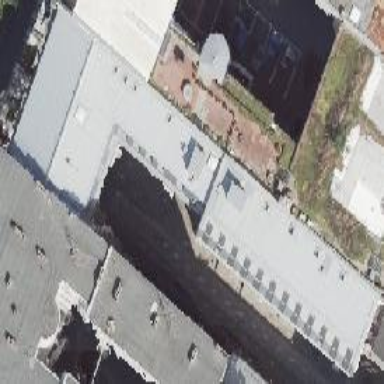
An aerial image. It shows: Commercial building with gambrel roof shape.